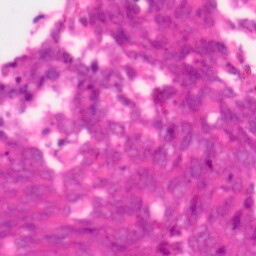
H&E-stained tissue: Colon